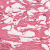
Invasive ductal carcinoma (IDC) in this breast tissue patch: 0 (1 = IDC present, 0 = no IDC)